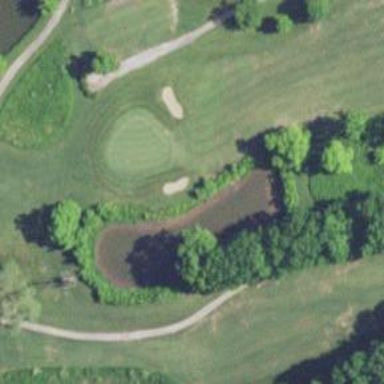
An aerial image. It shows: Golf hole.